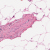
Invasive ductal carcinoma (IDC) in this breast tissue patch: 0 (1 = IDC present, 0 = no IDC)